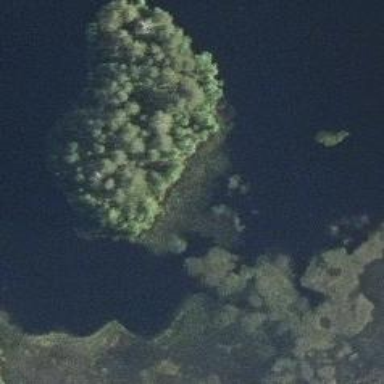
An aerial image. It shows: Islet.